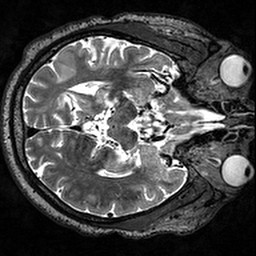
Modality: T2w
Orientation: axial
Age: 68
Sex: male
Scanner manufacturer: siemens
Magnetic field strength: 3 T
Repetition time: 3.2 s
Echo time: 0.567 s